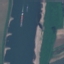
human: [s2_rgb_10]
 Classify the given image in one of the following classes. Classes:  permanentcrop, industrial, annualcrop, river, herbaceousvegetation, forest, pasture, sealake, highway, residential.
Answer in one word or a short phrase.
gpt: River